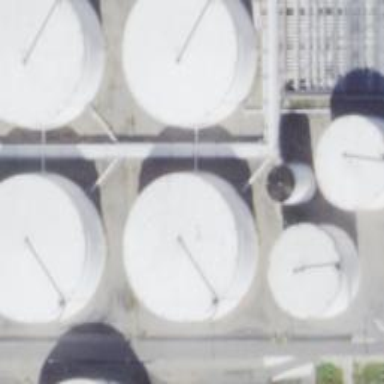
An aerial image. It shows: Storage tank created as man-made structure.